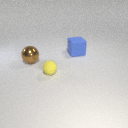
large brown metal sphere to the left of large blue rubber cube